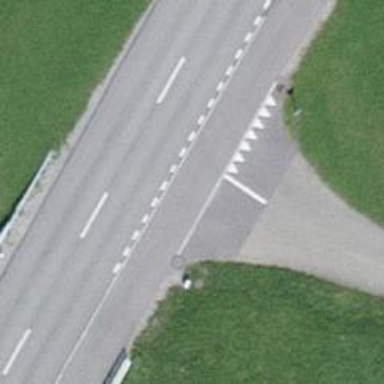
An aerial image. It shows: Asphalt cycleway.